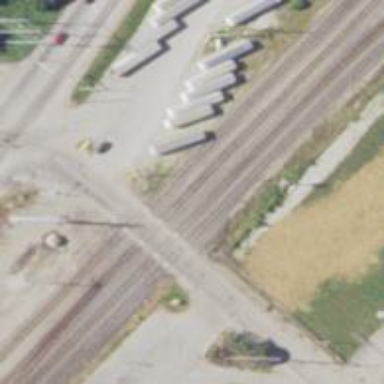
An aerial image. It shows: Railway level crossing.